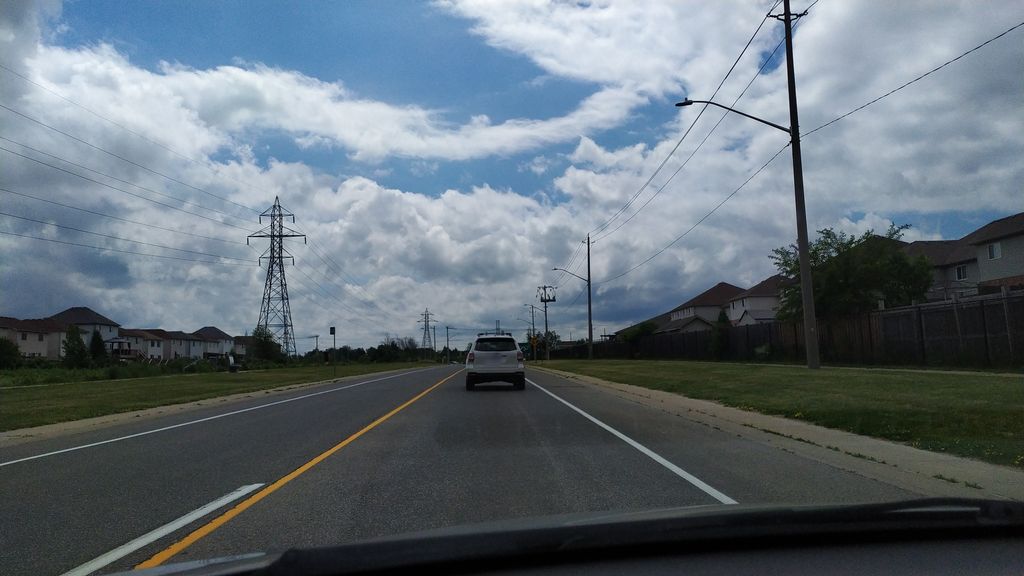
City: kitchener-waterloo